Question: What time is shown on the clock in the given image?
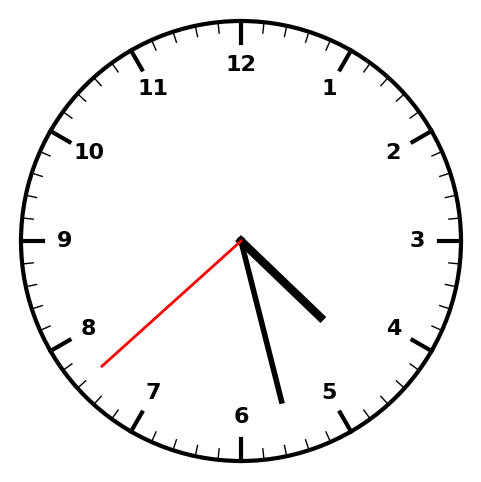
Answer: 04:27:38